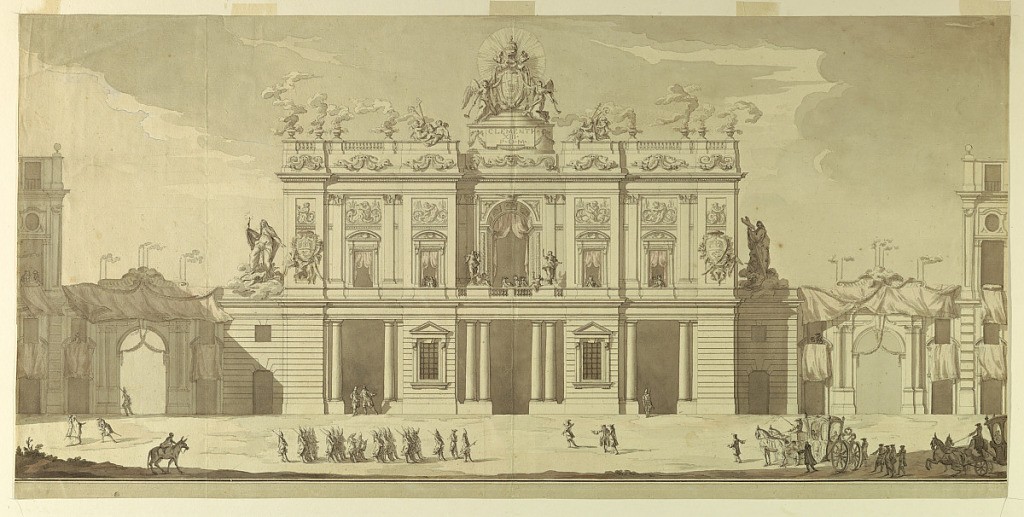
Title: Cardinal Pamphili Villa, Facade Decorated for a Visit of Pope Clement XIII
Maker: Paolo Posi, Italian, 1708 - 1776
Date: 1758–69
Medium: Pen and black ink, brush and gray, pink wash, graphite on white laid paper
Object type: Drawing
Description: Shown is the elevation of a two-story villa, laterally connected by gateways with five-story houses of the same height; their corners are shown; the gateways are decorated with draperies, burning candles and garlands. The ground floor of the villa projects laterally; allegorical figural representations of "Religion", or "Church" and "Faith" are shown; the attic shows the coat of arms of the Pope, the attributes of his office, and urns containing fires; the coach with the Pope approaches from right; at left is a troupe of soldiers; framing lines below. Figures, carriages, and horses in foreground.